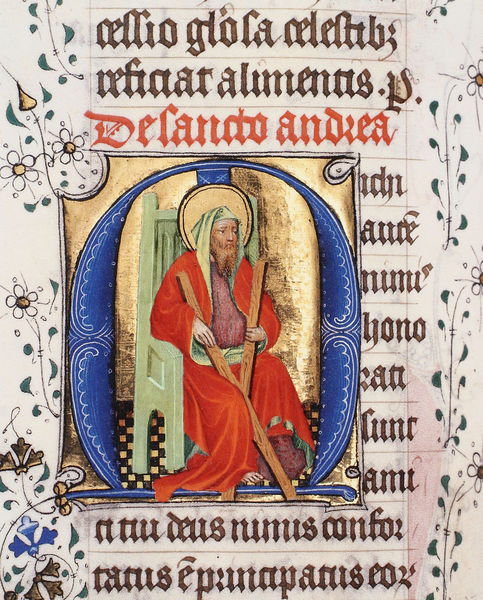
Titel: Hoya - Missale
Künstler: Meister des Zweder van Culemborg
Standort: Herstellungsort: Utrecht (EU - NL)
Institution: Münster, Universitäts- und Landesbibliothek
Schlagwörter: blau, blätter, mann, weiß, grün, sitzen, blume, blumen, holz, orange, schwarz, stuhl, zeichnung, blüten, rot, ornament, alt, bart, bibel, gold, schrift, papier, linien, detail, sitzt, verzierung, balken, buch, kreuz, religion, barfuß, seite, illustration, text, buchstabe, buchstaben, schriften, wei0, initiale, ranke, heiligenschein, nimbus, mittelalter, mönch, heiliger, heilig, handschrift, dokument, ror, latein, andreaskreuz, glorie, buchmalerei, codex, andreas, buchkunst, o